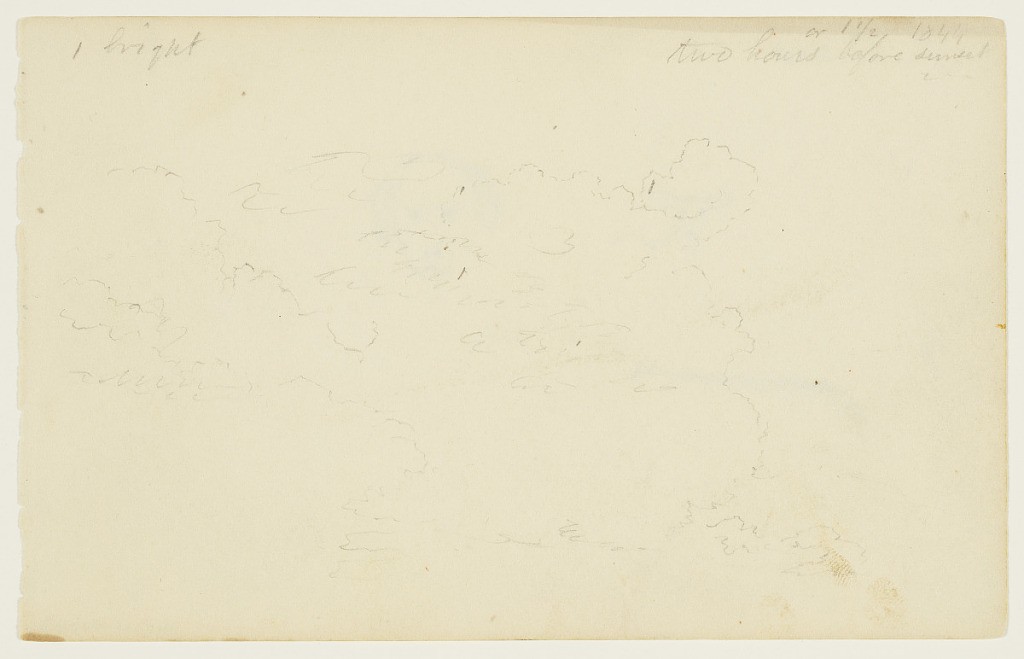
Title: Cloud Sketch
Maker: Frederic Edwin Church, American, 1826–1900
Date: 1844 and June 1845
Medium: Graphite on white wove paper; verso: graphite
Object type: Drawing
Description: Atmosphere sketch showing a view of a massive, billowing cloud. Dominating the composition at center, the rounded forms of the cumulus cloud climb high into the sky.

Verso: Figure sketch showing the head and neck of a doe, at left, and the face of a dog, at right. Both animals are shown from the front and return the viewer's gaze.